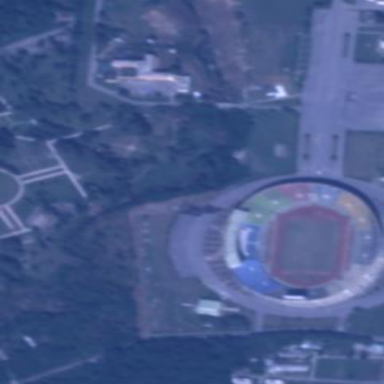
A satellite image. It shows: Stadium designed for athletics.